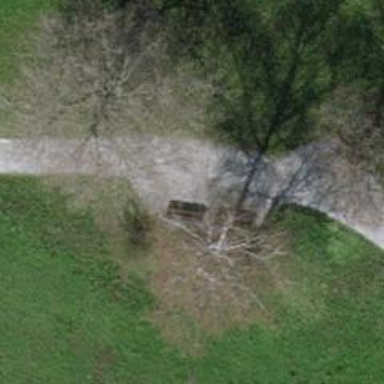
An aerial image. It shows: Brown bench.